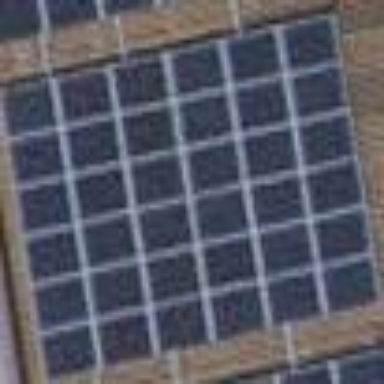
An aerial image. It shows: Solar power generator using photovoltaic method with solar photovoltaic panel types.